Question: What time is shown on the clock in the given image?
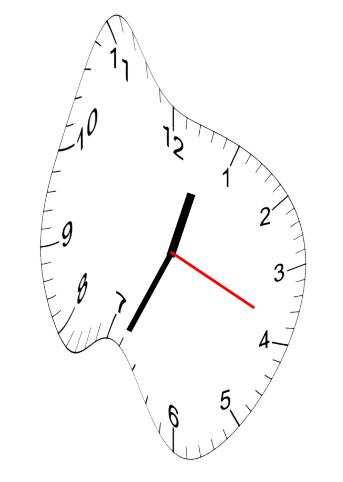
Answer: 12:34:19